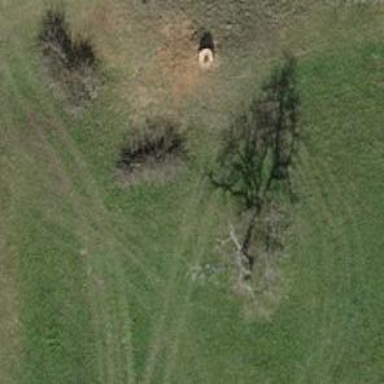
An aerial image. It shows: Single tag "natural: tree."